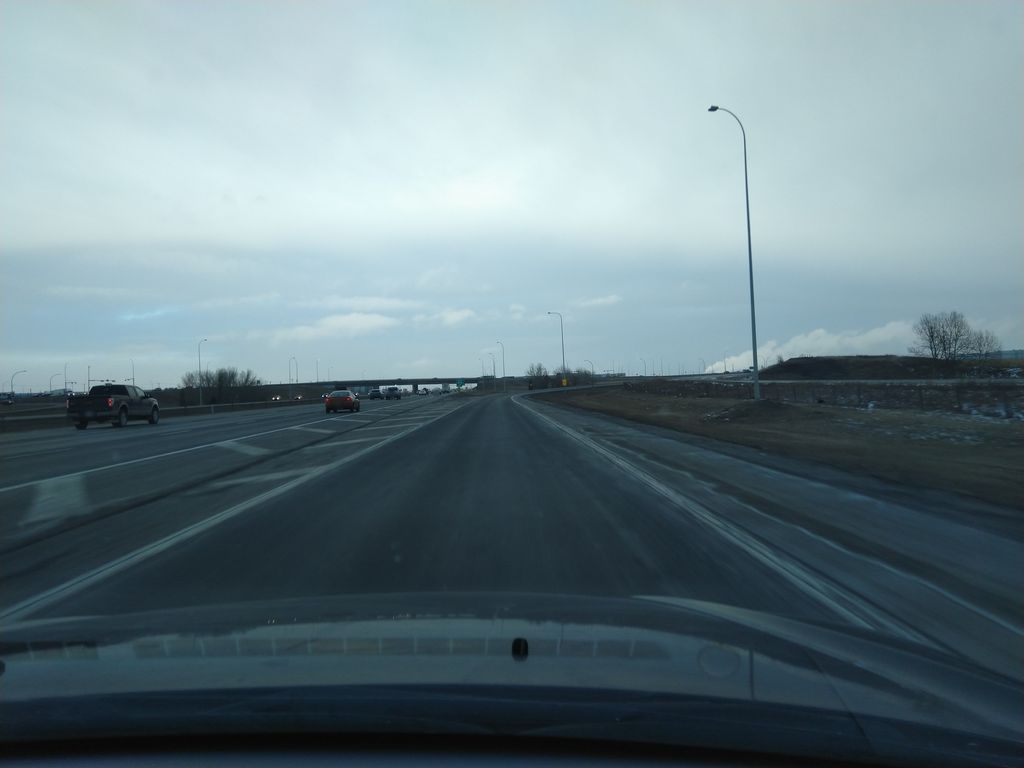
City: calgary